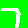
Digit: 7